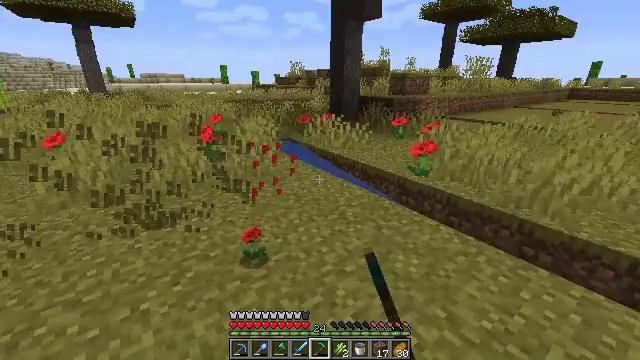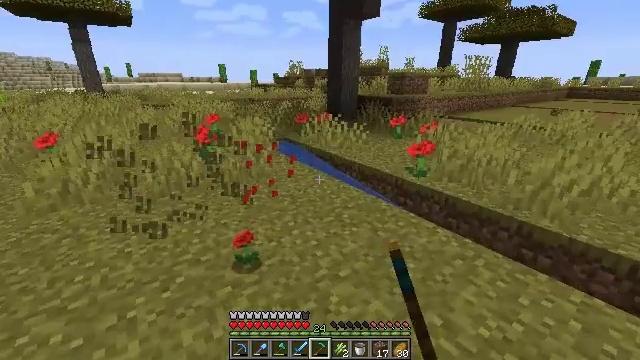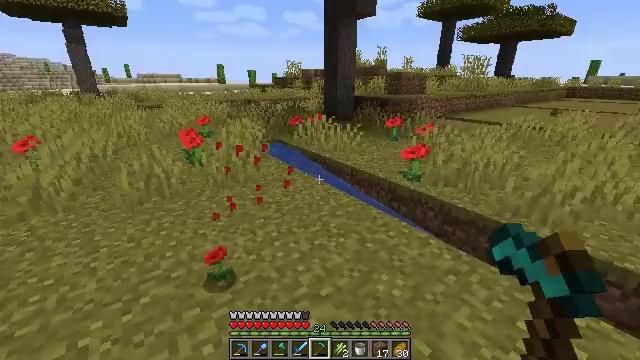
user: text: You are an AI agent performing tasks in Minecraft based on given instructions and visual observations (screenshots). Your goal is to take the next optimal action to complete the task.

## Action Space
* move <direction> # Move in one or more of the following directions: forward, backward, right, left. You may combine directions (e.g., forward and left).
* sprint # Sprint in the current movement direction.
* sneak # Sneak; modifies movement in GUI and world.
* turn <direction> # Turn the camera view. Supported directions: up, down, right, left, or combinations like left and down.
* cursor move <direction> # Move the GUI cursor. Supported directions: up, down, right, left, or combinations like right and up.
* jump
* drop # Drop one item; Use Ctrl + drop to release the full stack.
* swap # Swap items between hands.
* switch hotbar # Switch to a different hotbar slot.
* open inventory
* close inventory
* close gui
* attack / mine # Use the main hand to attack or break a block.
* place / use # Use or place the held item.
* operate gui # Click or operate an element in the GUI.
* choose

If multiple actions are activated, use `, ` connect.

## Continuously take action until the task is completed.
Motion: motion action
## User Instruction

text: Break the poppy plant.
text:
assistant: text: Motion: move forward and move right, attack / mine
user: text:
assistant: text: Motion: move forward and move right, attack / mine
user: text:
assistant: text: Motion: move right, attack / mine